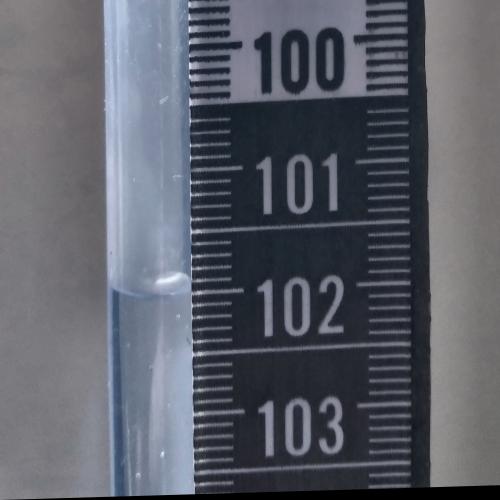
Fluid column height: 102.0 cm